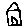
Label: house